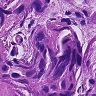
Metastatic tissue present: yes